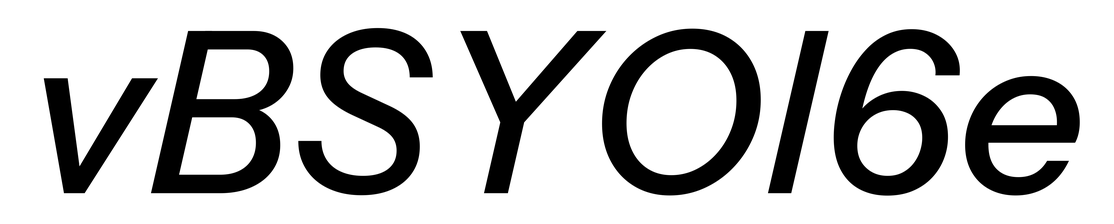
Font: InstrumentSans-Italic_Medium_Italic